Field crop: tomato
Growth stage: 1
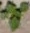
Species: solanum